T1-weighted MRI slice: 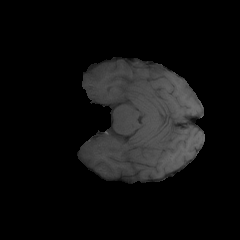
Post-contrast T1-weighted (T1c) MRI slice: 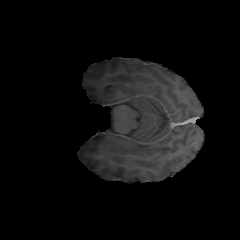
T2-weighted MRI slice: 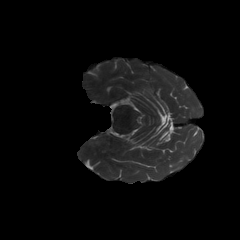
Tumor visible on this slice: no